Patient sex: M
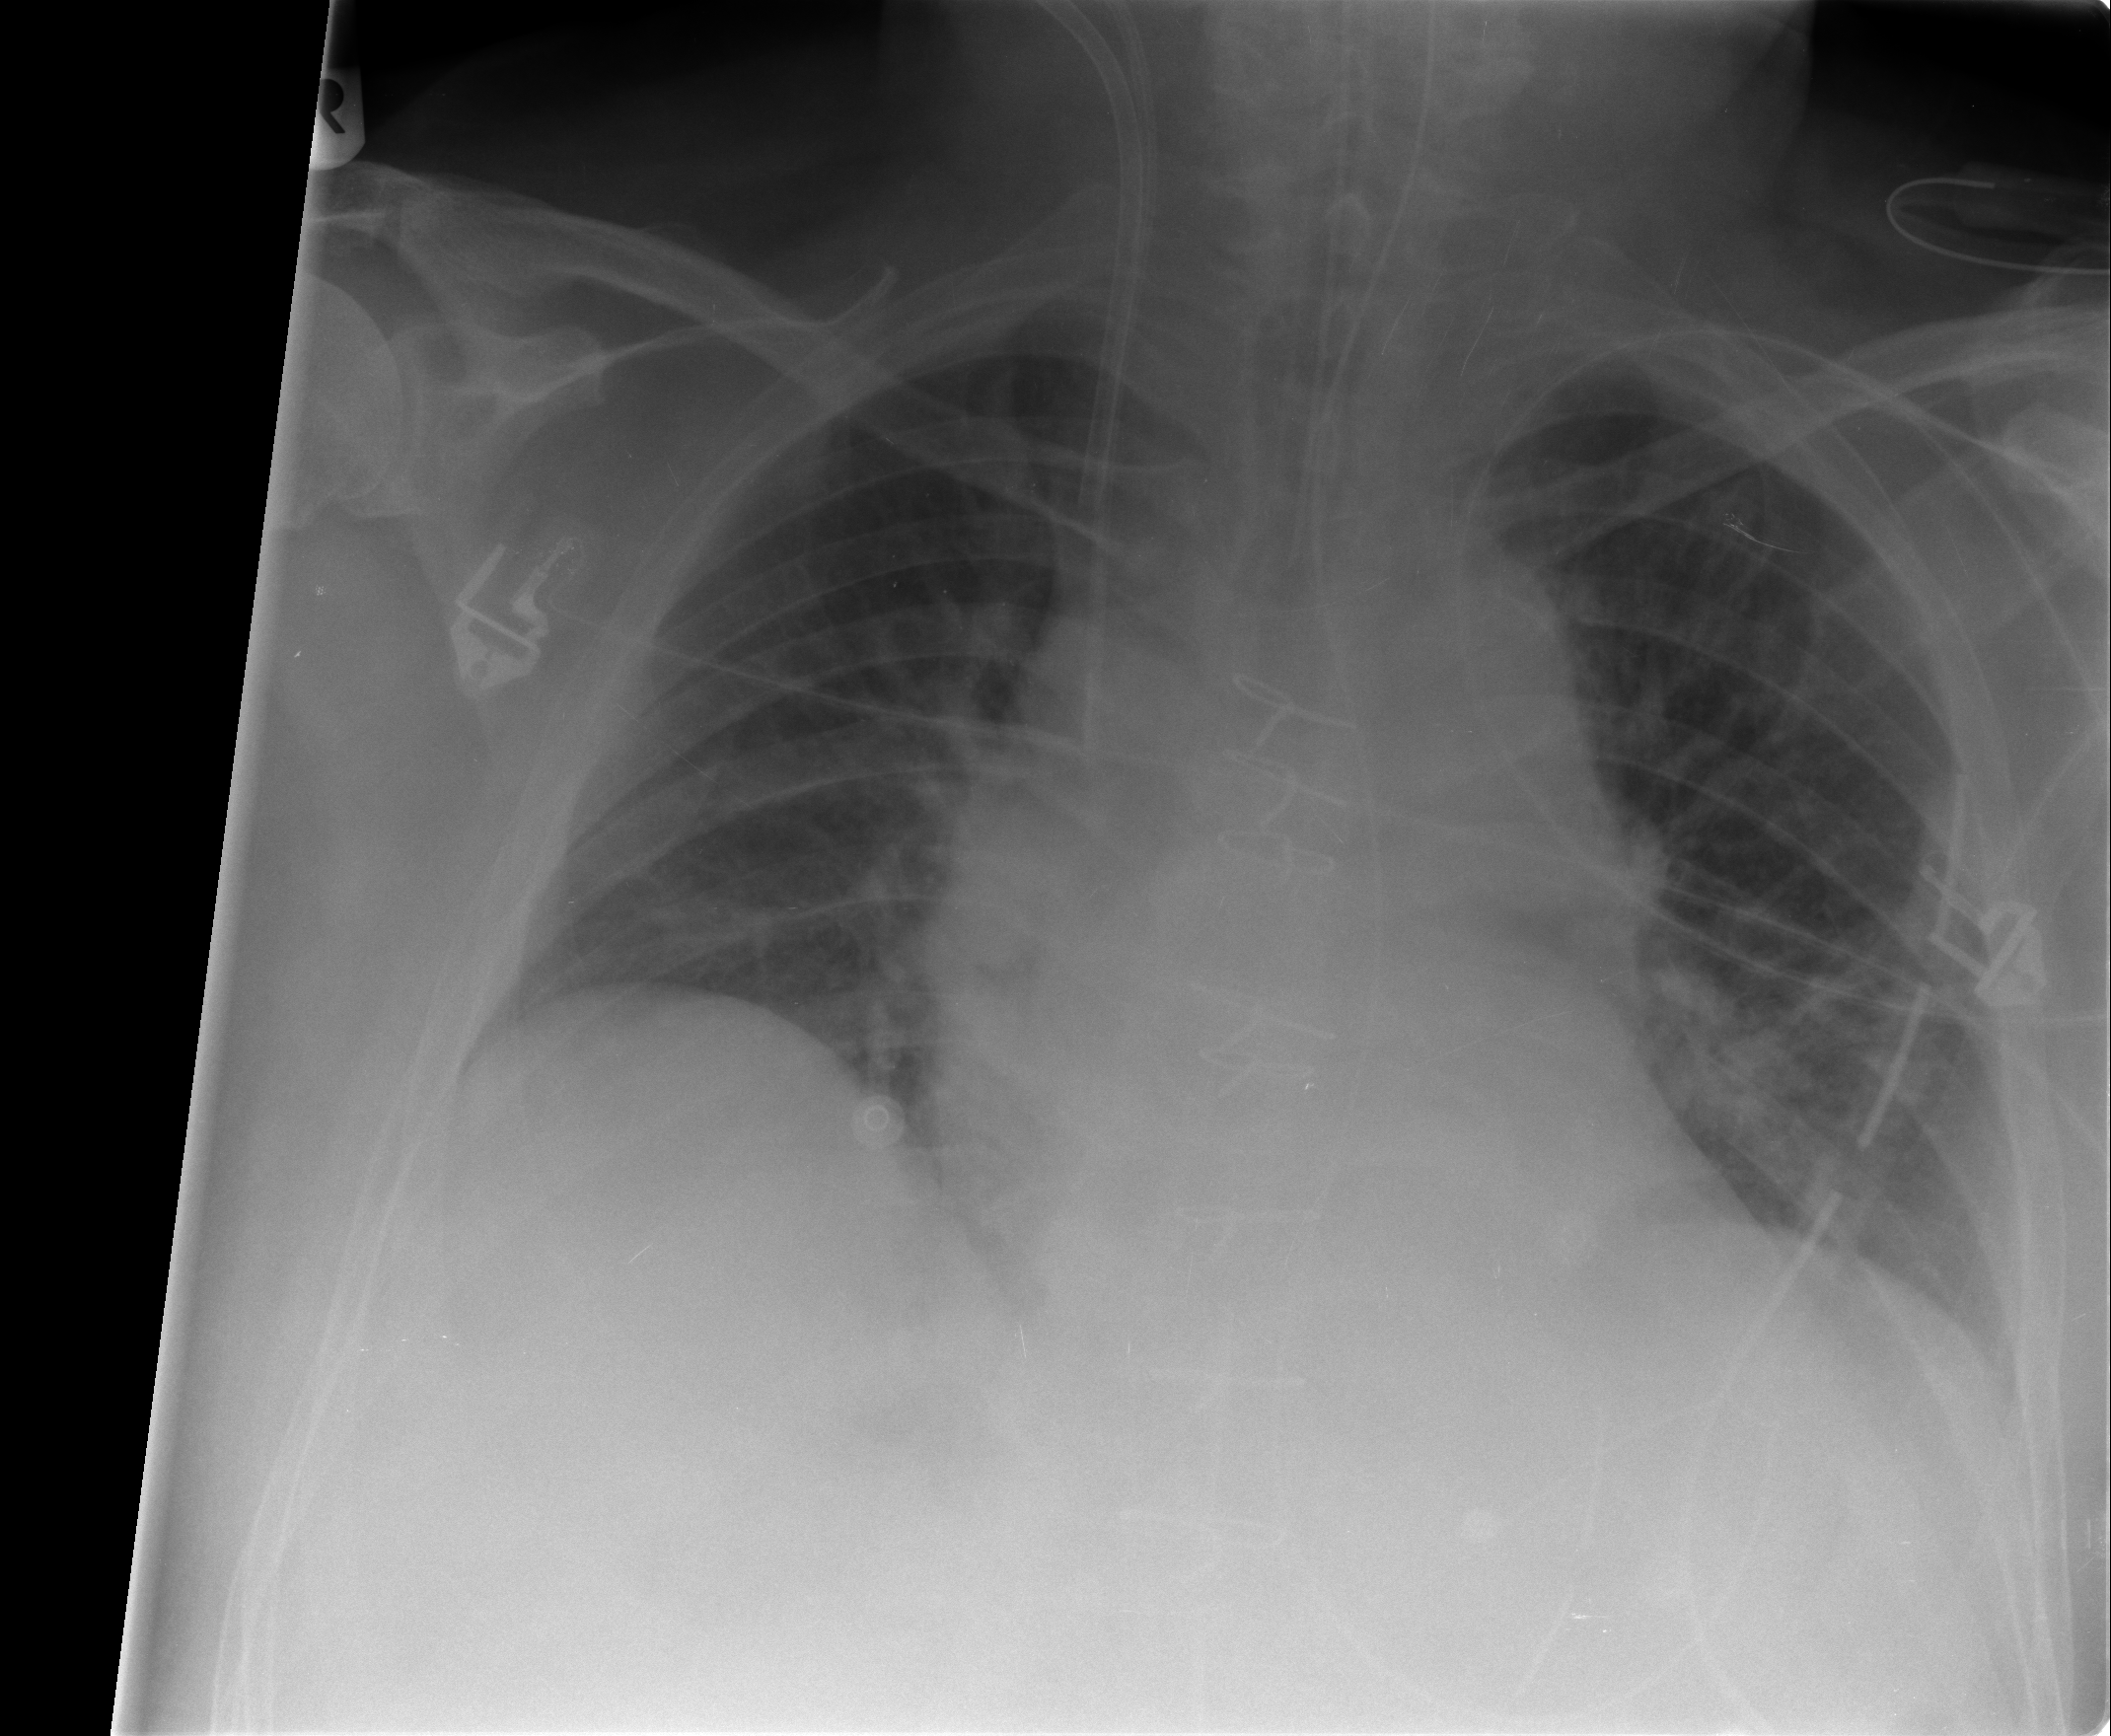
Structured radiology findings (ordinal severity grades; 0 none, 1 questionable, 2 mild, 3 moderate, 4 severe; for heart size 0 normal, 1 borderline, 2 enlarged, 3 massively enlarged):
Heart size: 2
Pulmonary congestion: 0
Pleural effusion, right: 0
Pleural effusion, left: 0
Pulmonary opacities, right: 0
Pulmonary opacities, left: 0
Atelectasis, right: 2
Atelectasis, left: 2